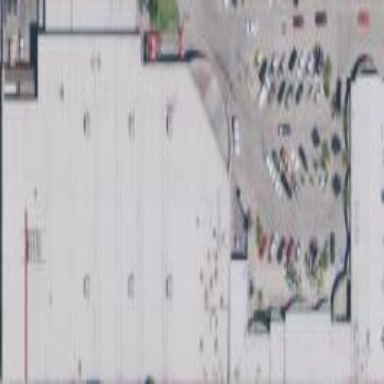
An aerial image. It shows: Commercial building.